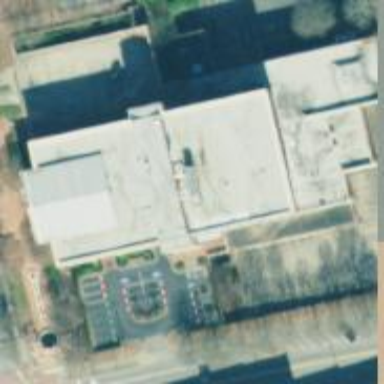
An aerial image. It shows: Commercial building.